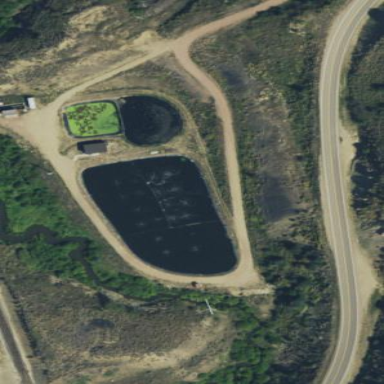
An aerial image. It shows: Reservoir of sewage water in natural setting.